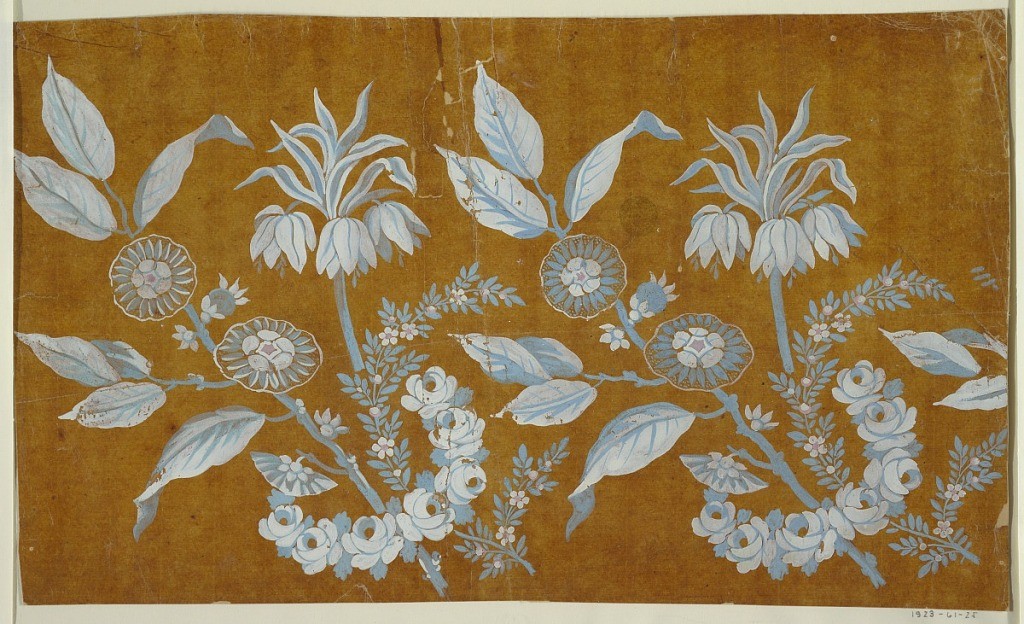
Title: Design for an Embroidery or a Woven Fabric, of the "Fabrique de St. Ruf"
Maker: Fabrique de Saint Ruf, Lyon, France
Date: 1800-1815
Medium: Brush and gouache on glazed tracing paper
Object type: Drawing
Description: The repeats, somewhat more than two which are shown, consists of three flower boughs which are surrounded by a rose garland and obliquely shown.